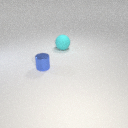
large cyan rubber sphere behind small blue metal cylinder